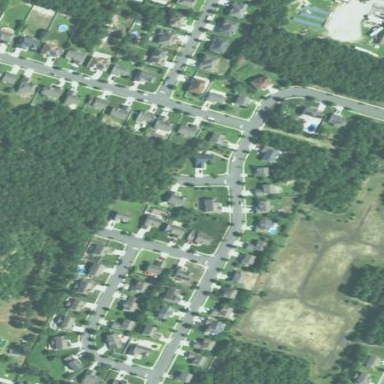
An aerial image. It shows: Residential area composed of single-family homes.